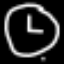
Label: clock